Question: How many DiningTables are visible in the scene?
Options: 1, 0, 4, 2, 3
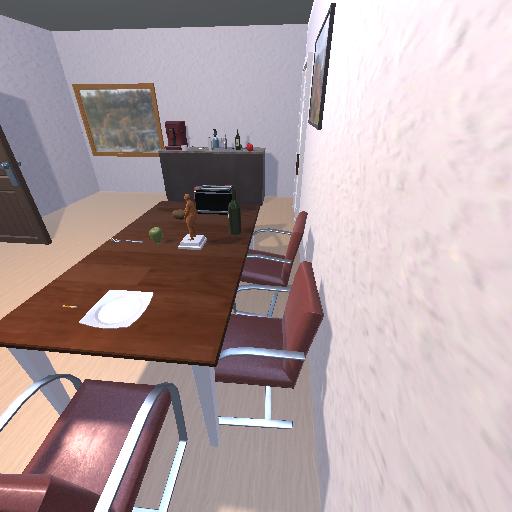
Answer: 1